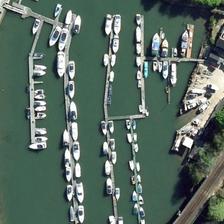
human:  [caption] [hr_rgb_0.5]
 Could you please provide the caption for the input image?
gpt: a lawn is between the road and the port .

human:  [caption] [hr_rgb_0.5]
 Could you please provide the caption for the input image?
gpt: a dark green pool besides green trees .

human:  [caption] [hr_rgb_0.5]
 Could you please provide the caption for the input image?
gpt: many types of boats are close to the port .

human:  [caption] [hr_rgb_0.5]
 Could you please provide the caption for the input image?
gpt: there are lots of boats in the port .

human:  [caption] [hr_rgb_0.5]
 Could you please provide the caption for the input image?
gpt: a lawn is between the road and the port .